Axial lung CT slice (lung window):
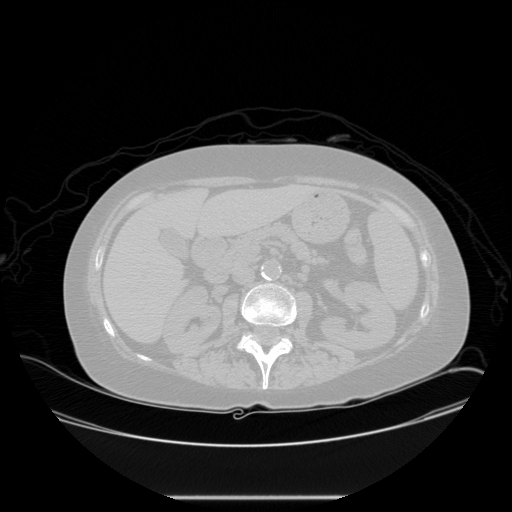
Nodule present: no